Aerial crown-view tile of a tropical tree (Barro Colorado Island, Panama), acquired 20250217:
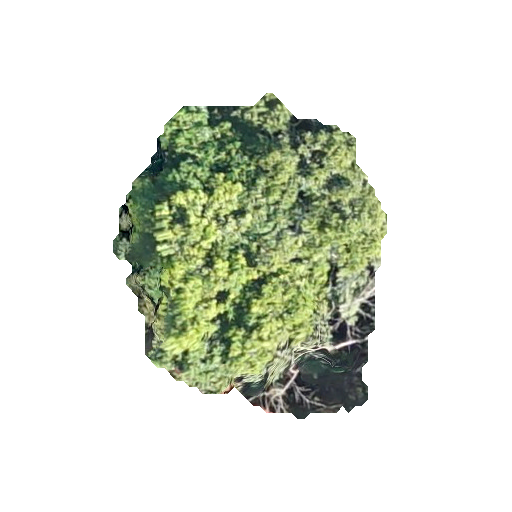
Species: Aiouea montana
GBIF accepted scientific name: Aiouea montana
Crown area: 96.357 m²